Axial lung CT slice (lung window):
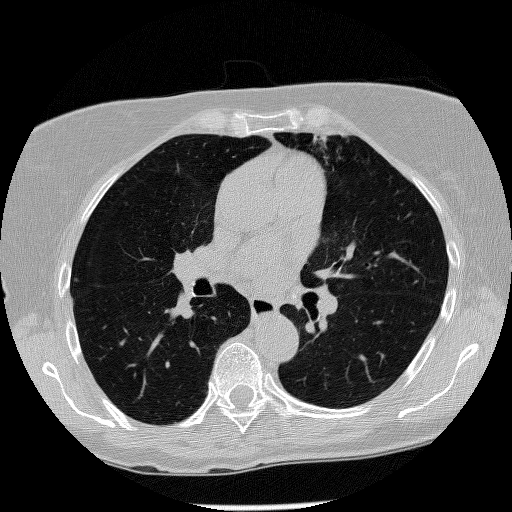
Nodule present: no